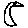
Label: moon